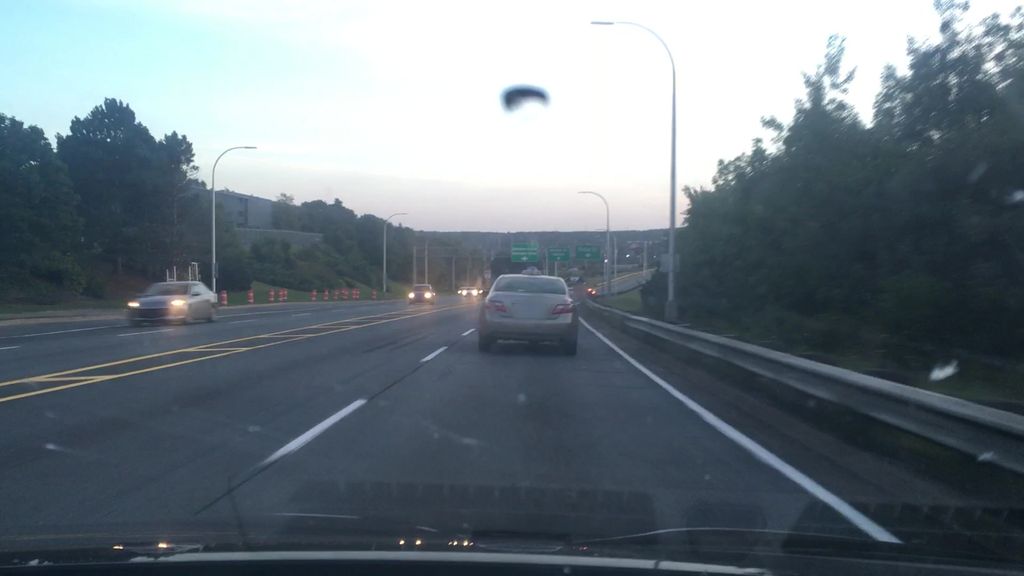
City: halifax